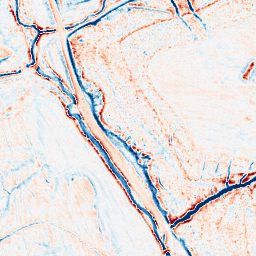
Category: edge_preserving
Decomposition family: anisotropic_diffusion
Decomposition parameters: iterations: 50
kappa: 10
gamma: 0.05
Upsampling method: sinc_blackman
Upsampling parameters: scale: 4
kernel_size: 8
Upsampling scale: 4